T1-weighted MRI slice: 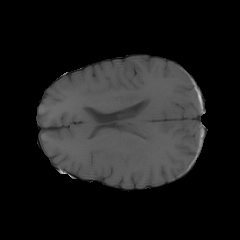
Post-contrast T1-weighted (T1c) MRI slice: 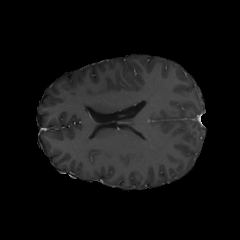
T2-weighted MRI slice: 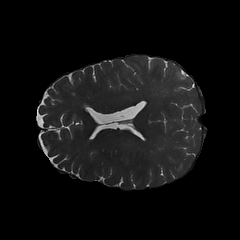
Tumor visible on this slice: no